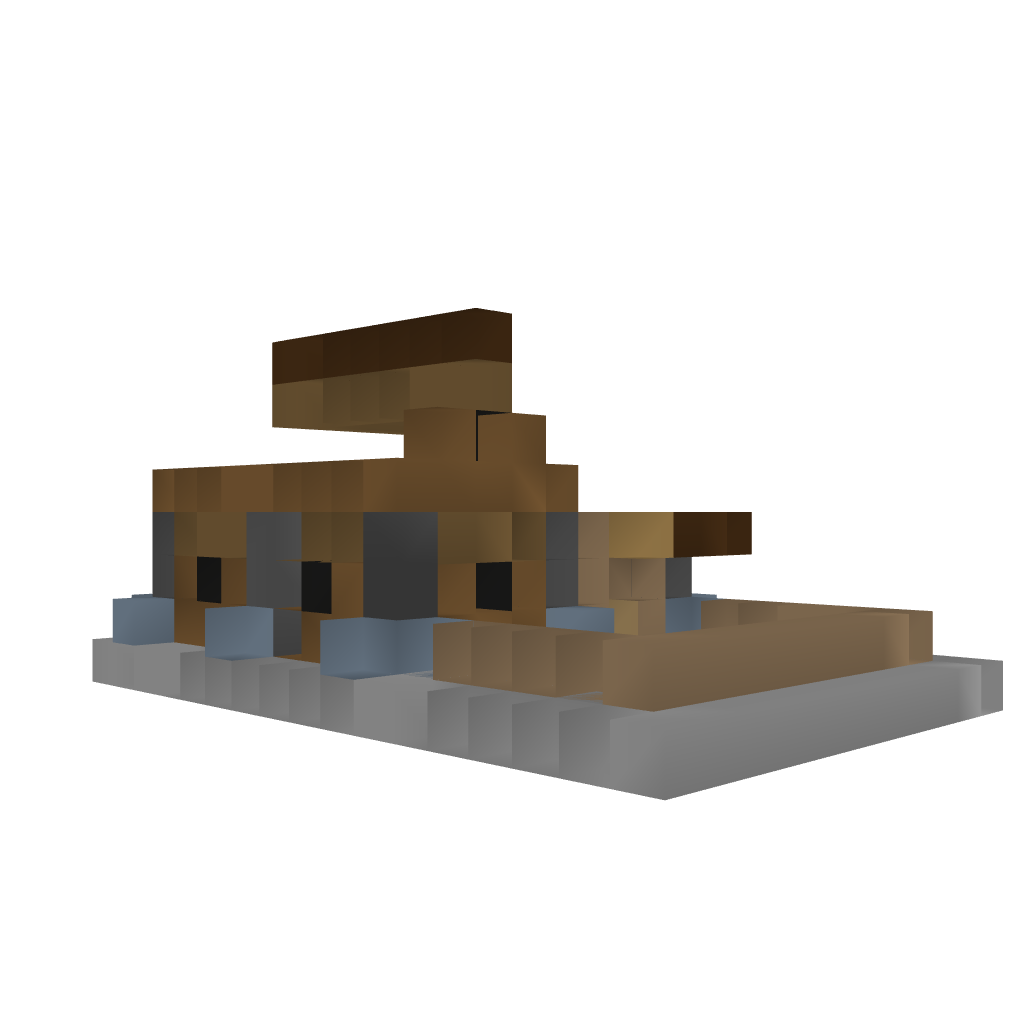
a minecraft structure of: Medieval farmer house